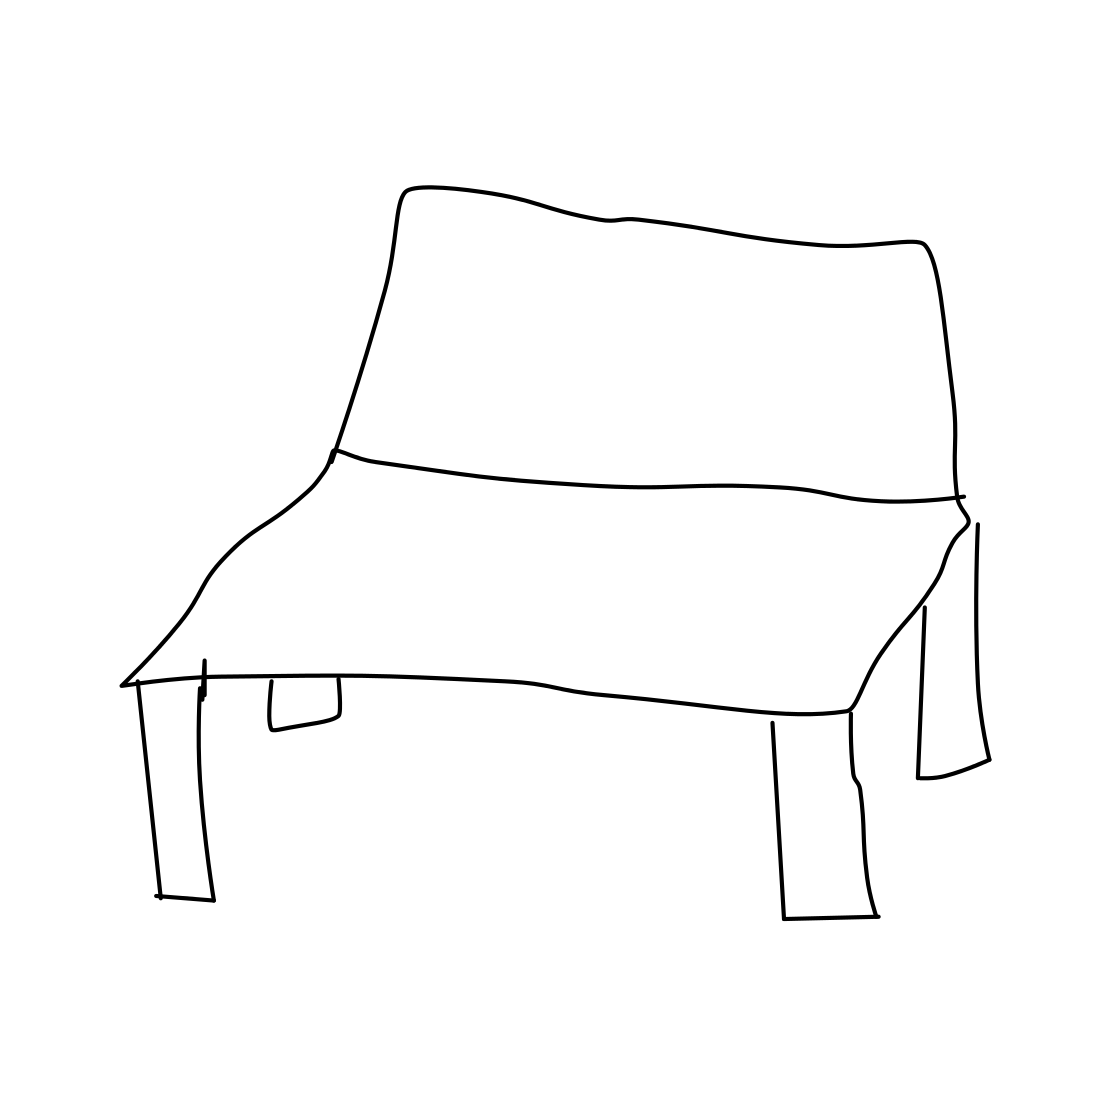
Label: bench